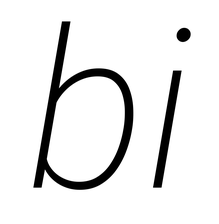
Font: Roboto-Italic_ExtraLight_Italic